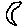
Label: moon